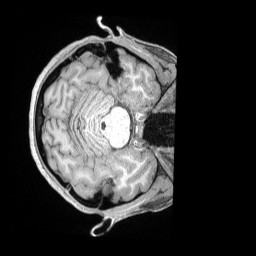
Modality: T1w
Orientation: axial
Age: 35
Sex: female
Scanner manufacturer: siemens
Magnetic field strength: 3 T
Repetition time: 2 s
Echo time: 0.00211 s